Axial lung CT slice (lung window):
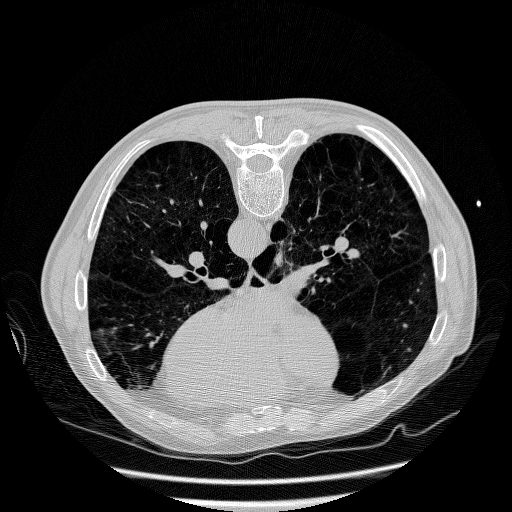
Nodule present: no